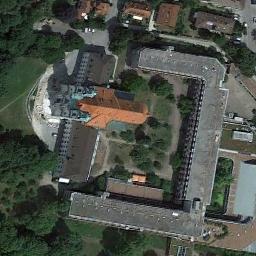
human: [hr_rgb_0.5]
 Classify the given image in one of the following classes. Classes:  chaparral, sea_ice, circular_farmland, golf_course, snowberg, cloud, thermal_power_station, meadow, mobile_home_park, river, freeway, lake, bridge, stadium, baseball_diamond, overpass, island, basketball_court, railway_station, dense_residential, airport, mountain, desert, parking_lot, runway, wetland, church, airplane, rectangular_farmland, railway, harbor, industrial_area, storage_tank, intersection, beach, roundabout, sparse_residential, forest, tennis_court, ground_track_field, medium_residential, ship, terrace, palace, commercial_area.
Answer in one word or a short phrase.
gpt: church